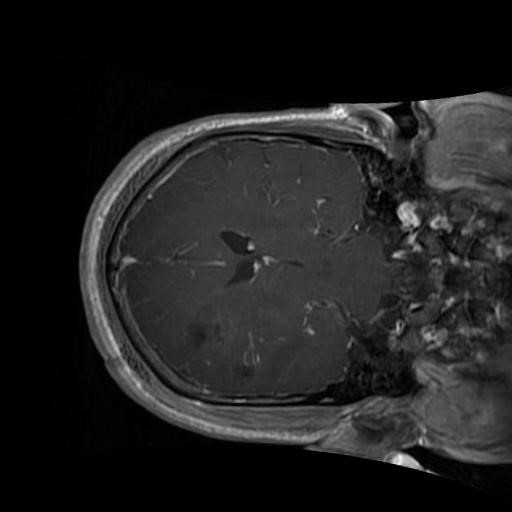
Label: brain_glioma